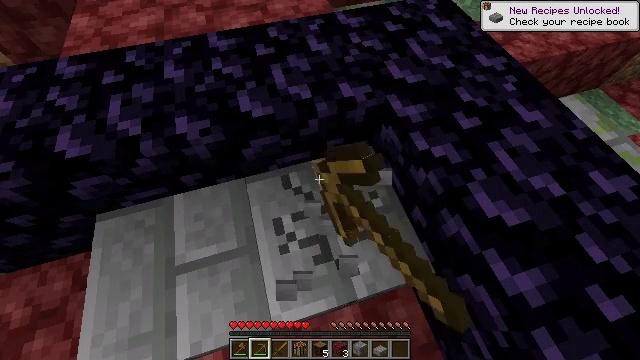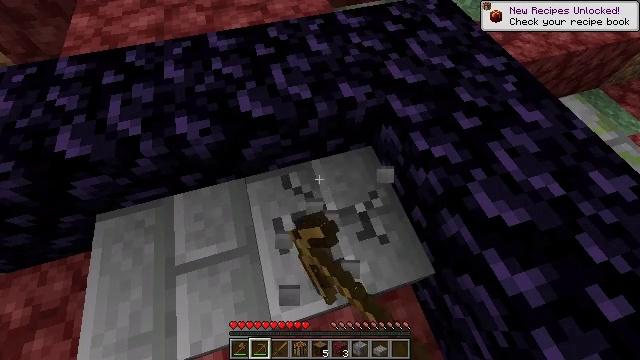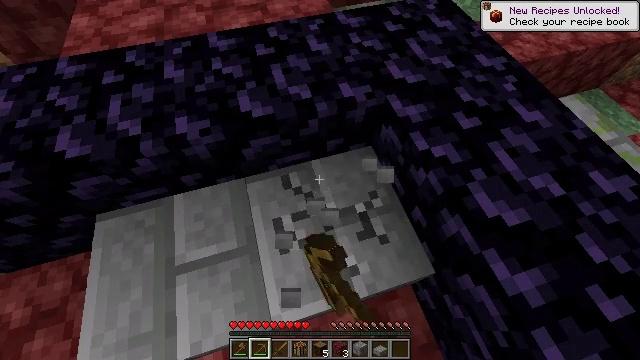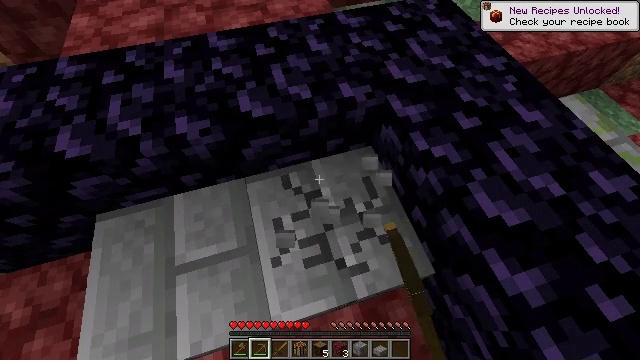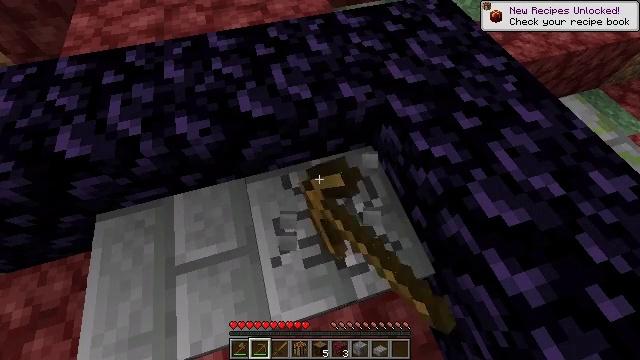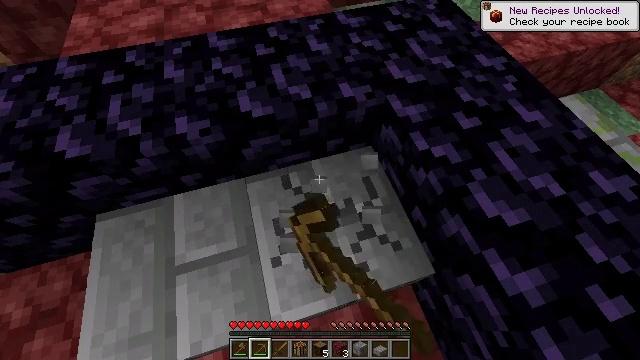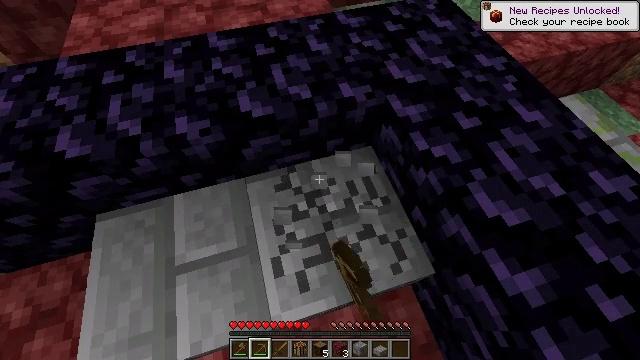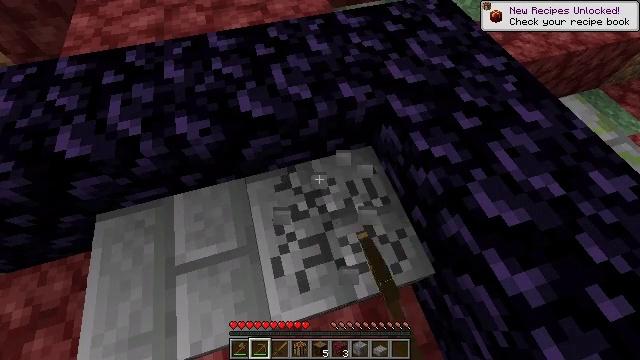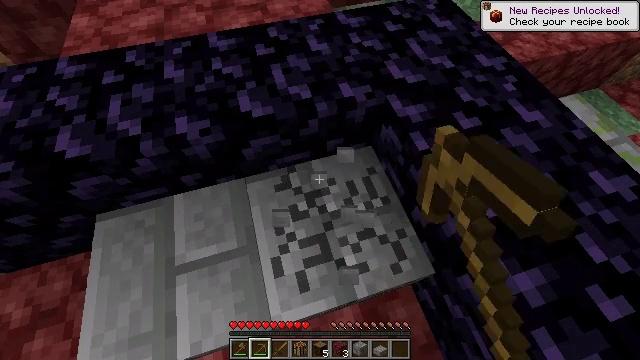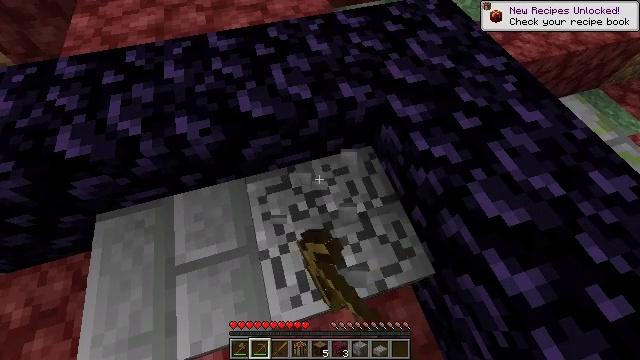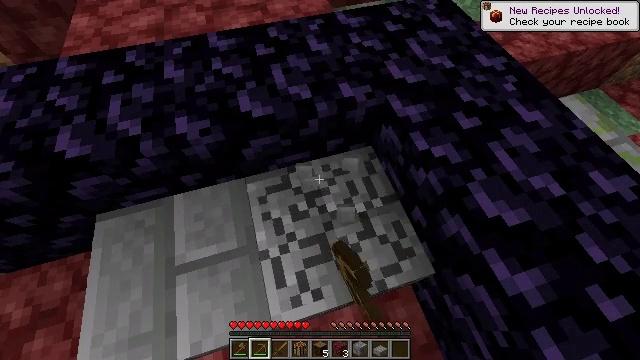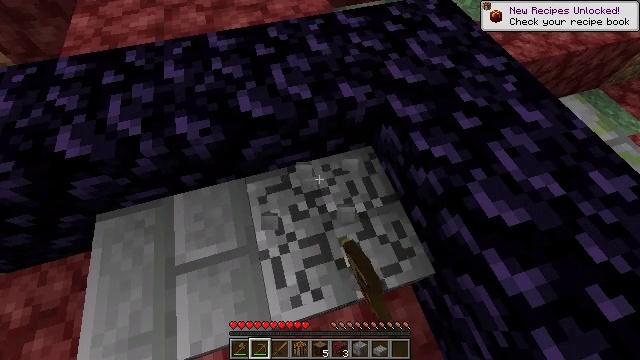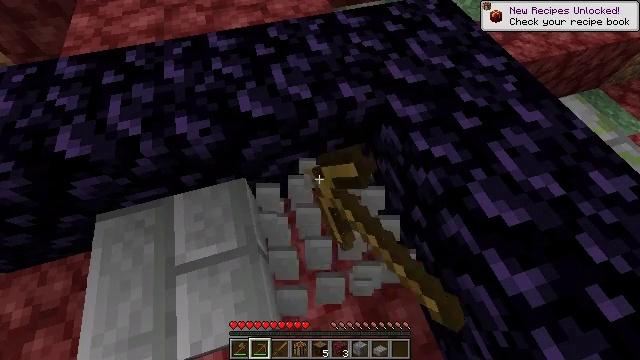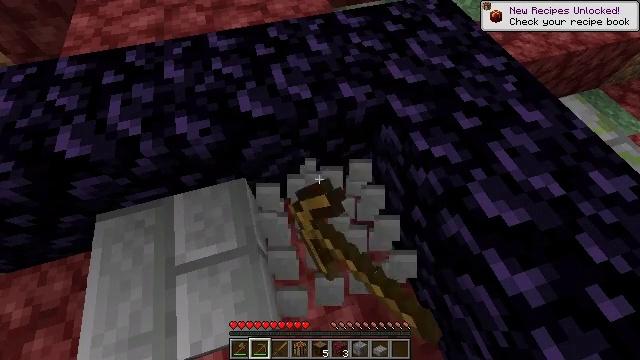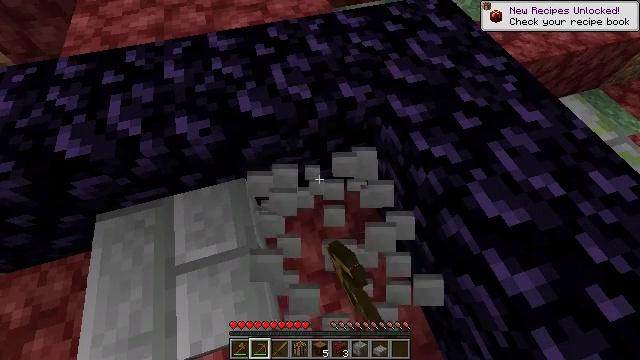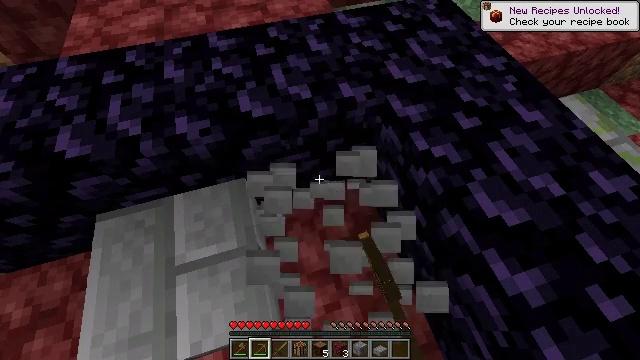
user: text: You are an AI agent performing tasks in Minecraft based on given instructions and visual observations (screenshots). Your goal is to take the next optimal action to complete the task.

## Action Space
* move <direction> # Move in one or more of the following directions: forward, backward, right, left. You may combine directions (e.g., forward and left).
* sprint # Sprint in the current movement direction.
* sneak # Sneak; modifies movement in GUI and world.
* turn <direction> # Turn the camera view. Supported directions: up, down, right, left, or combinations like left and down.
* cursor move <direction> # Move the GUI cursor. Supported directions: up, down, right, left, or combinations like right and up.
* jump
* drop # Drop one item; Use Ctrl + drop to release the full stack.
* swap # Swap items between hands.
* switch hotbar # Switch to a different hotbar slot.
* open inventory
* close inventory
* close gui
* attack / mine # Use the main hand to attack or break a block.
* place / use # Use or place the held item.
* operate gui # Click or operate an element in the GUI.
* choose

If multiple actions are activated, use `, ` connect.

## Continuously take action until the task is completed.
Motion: motion action
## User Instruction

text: Gather the stone brick slab for your inventory.
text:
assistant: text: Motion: attack / mine
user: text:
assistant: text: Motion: attack / mine
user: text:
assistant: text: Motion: attack / mine
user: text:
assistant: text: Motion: attack / mine
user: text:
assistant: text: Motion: attack / mine
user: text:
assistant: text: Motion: attack / mine
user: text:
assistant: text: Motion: attack / mine
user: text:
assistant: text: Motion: attack / mine
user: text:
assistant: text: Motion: attack / mine
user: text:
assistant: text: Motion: attack / mine
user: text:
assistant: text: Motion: attack / mine
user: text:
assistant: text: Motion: attack / mine
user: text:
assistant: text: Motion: attack / mine
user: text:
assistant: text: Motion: attack / mine
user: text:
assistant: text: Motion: attack / mine
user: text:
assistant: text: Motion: attack / mine
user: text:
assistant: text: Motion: attack / mine